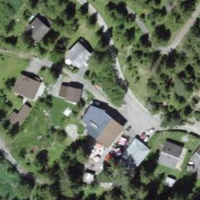
EUNIS habitat code: 23
Species observed at this site:
Lysandra coridon
Cephalanthera rubra
Cerastium tomentosum